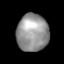
Tissue: lung
Cell type: Epithelial cells
Senescence score: 0.2071
Nuclear area (px): 1161
Mean DAPI intensity: 149.059